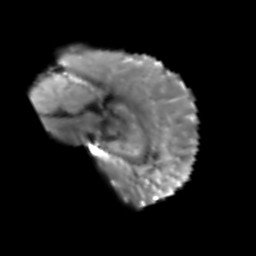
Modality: T2w
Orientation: sagittal
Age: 54
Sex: male
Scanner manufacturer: siemens
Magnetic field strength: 3 T
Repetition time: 5.6 s
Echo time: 0.082 s